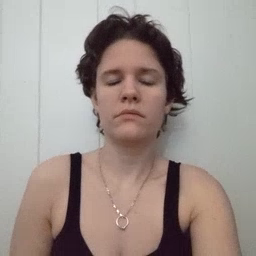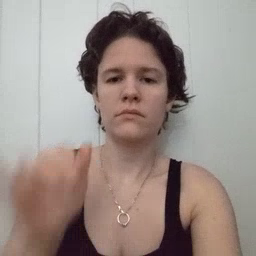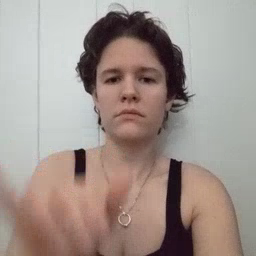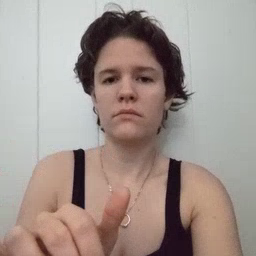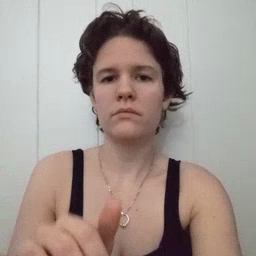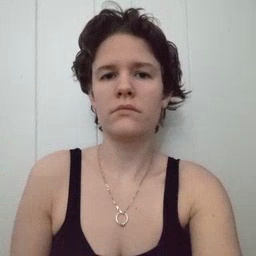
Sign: stay